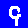
Digit: 9